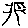
Label: tree